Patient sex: F
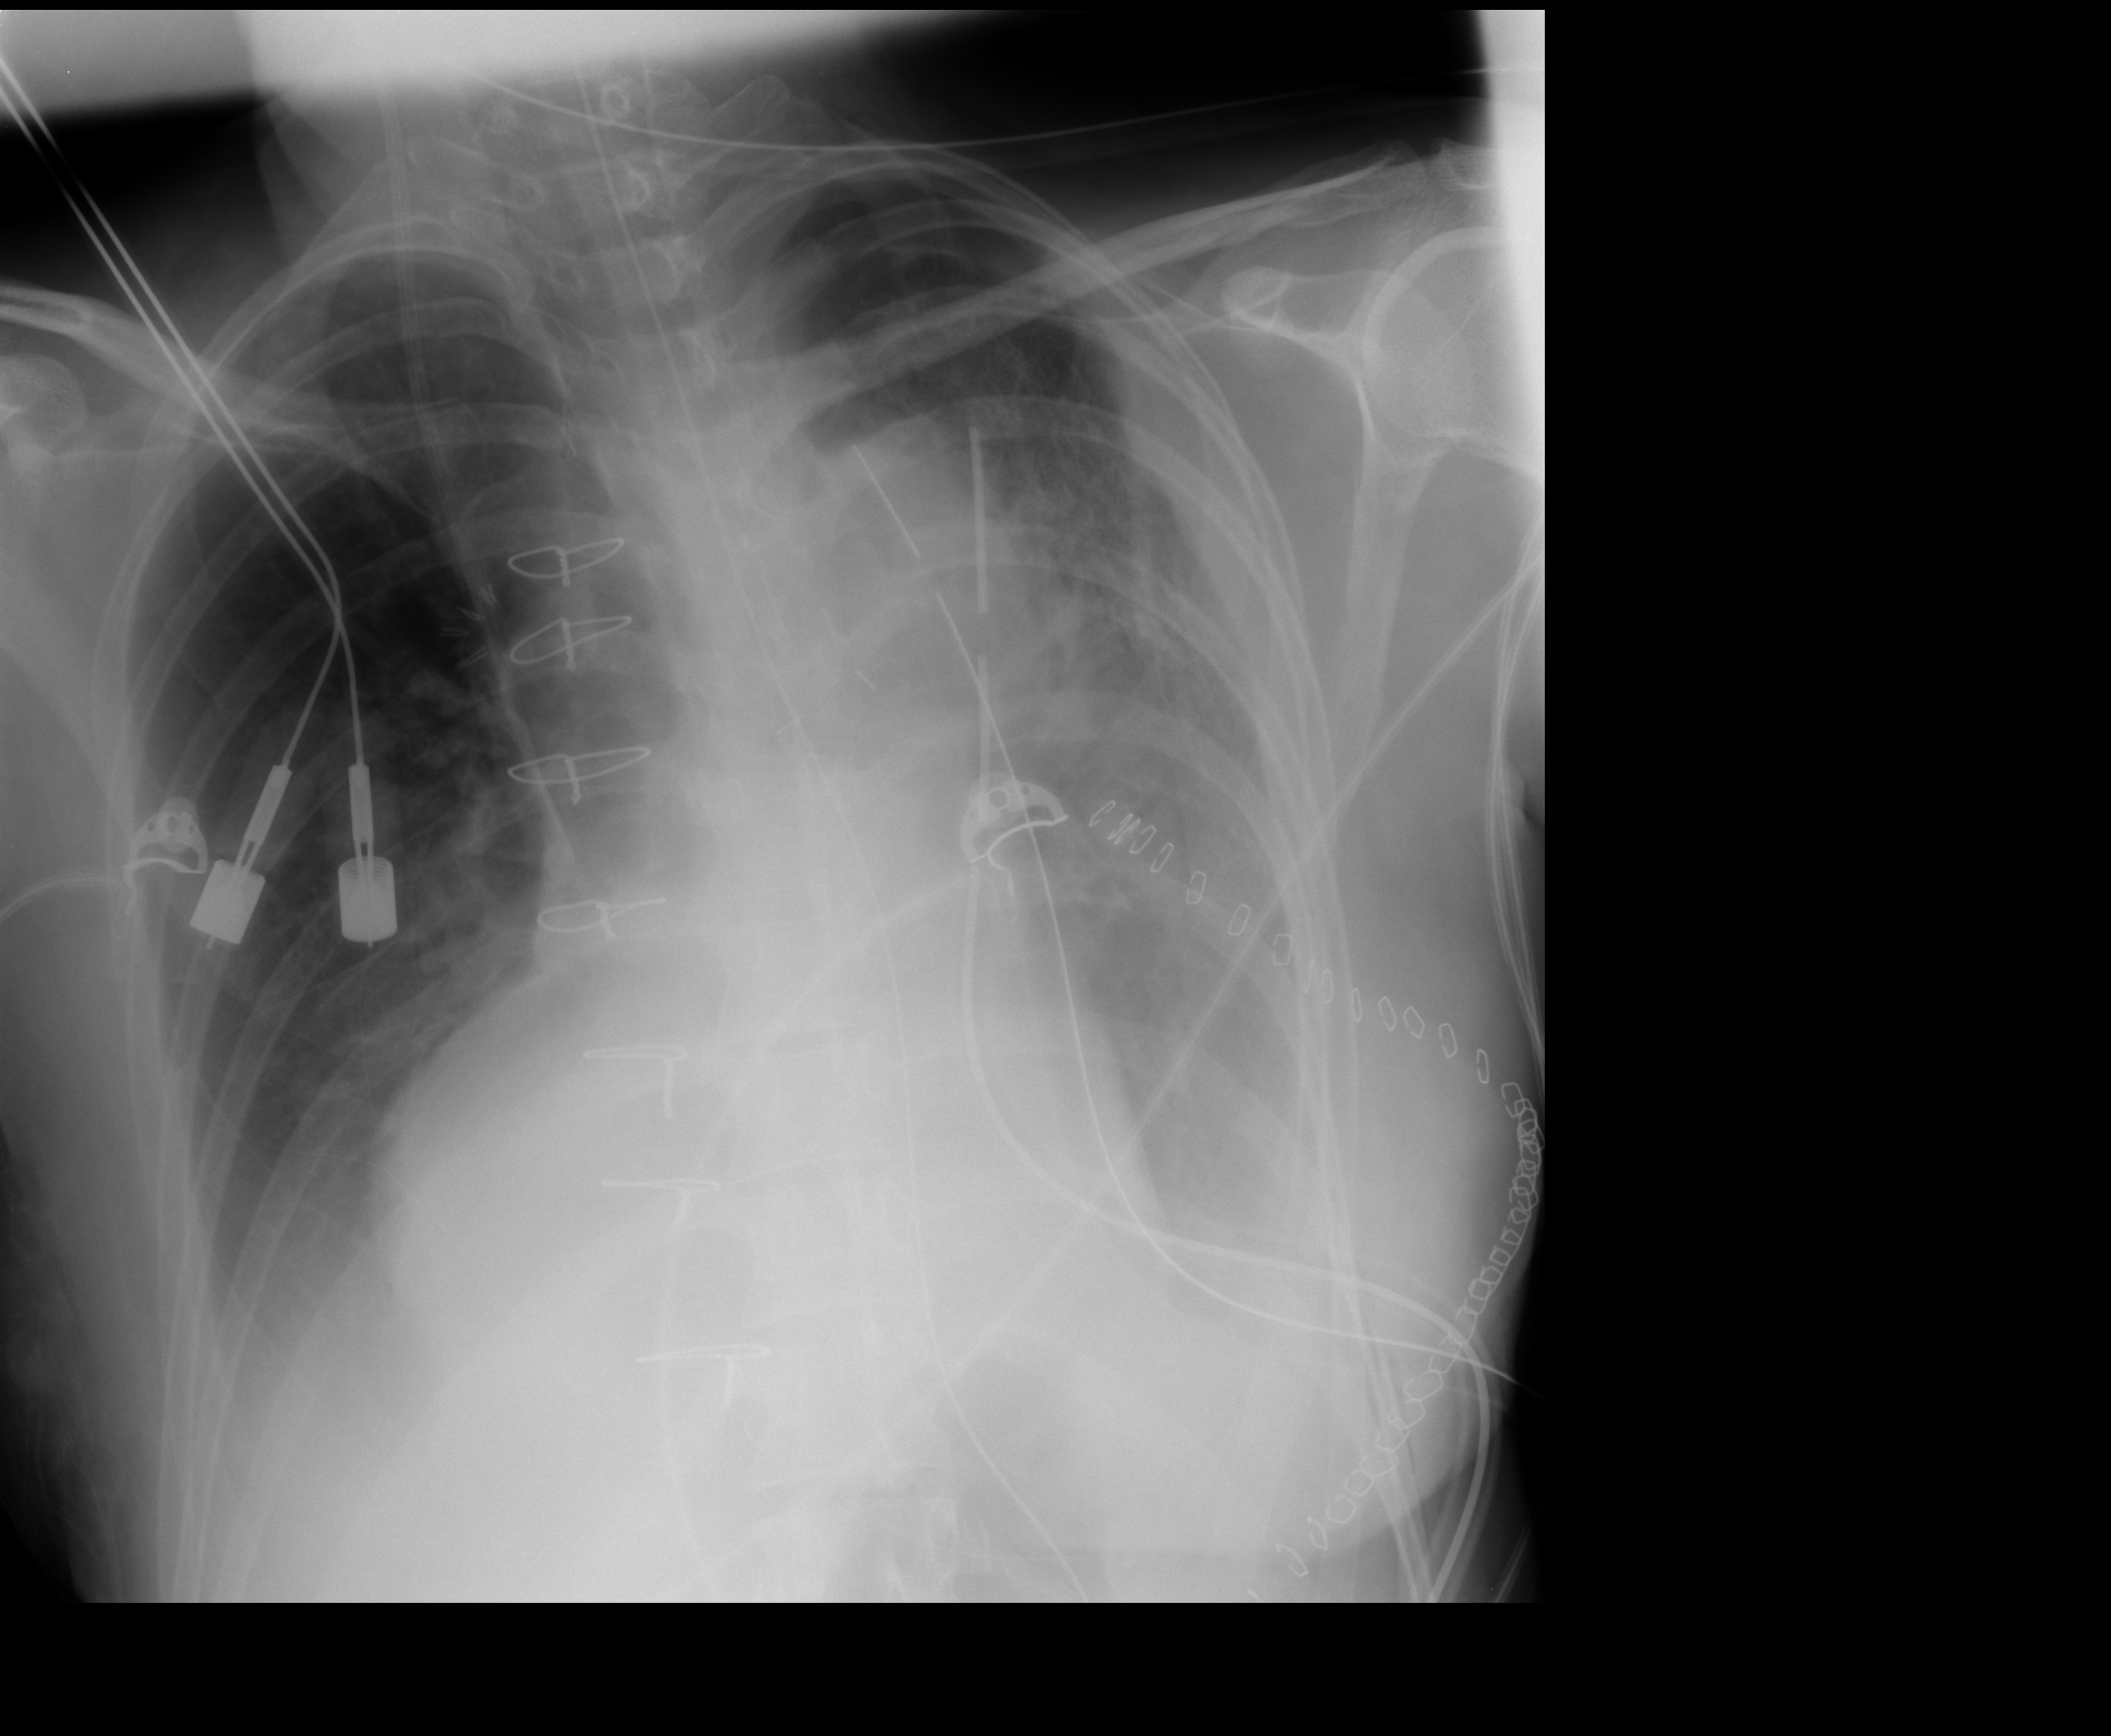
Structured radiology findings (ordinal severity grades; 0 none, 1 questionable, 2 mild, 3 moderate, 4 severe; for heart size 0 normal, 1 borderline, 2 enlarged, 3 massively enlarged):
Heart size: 0
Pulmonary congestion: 1
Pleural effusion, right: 2
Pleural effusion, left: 3
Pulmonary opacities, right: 0
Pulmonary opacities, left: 0
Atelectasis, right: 2
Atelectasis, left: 2